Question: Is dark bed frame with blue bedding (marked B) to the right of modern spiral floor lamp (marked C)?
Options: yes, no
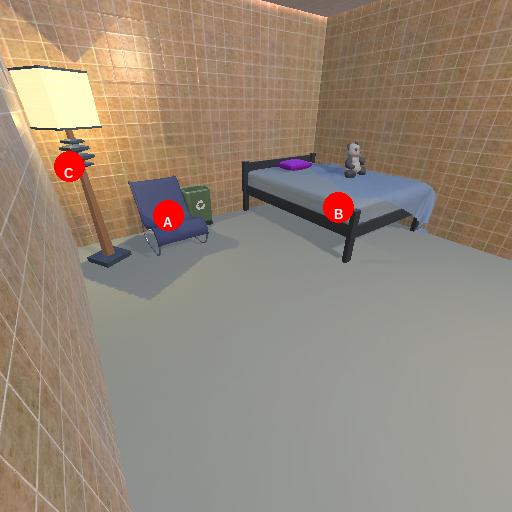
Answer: yes